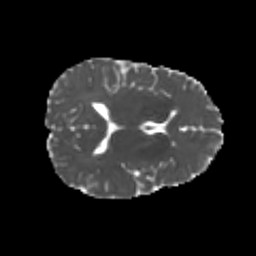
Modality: MD
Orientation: axial
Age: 26
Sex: female
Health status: healthy
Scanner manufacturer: philips
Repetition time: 7.388 s
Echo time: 0.08599 s